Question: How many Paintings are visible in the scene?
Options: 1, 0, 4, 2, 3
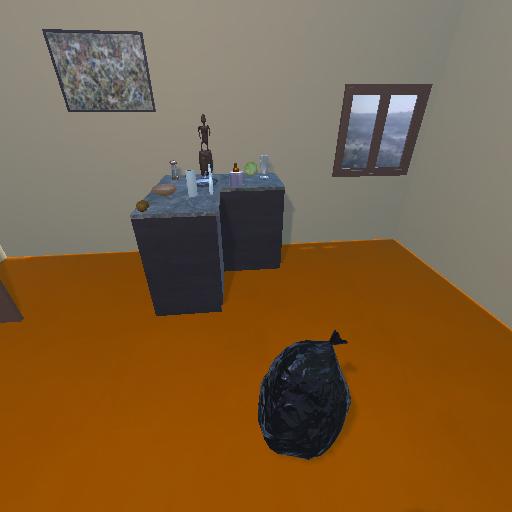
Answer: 1